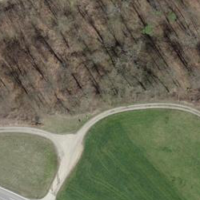
EUNIS habitat code: 44
Species observed at this site:
Anguis fragilis